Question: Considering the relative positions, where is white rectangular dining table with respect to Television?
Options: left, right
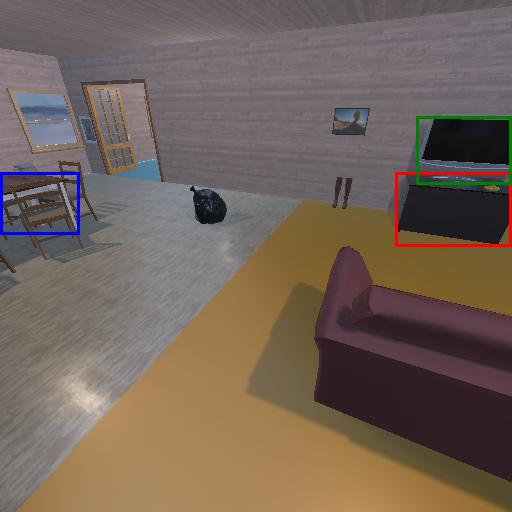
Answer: left